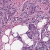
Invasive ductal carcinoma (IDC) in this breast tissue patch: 1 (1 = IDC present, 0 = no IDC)